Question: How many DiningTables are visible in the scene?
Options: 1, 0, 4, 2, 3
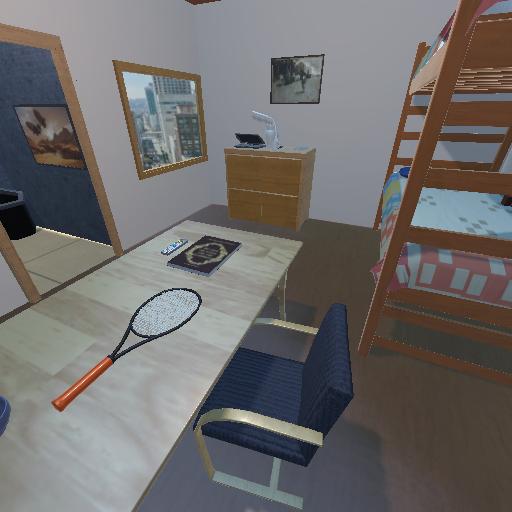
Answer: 1